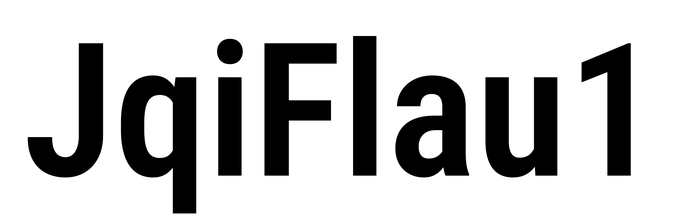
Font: Roboto_Condensed_SemiBold